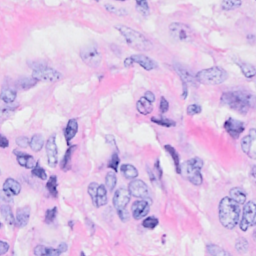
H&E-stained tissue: Breast